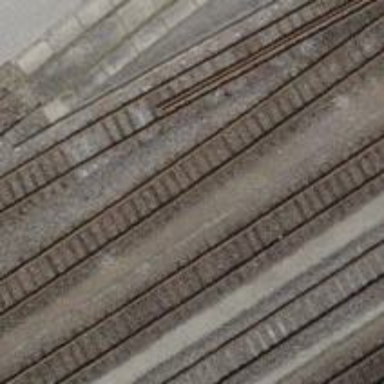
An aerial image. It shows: Single-track railway siding.